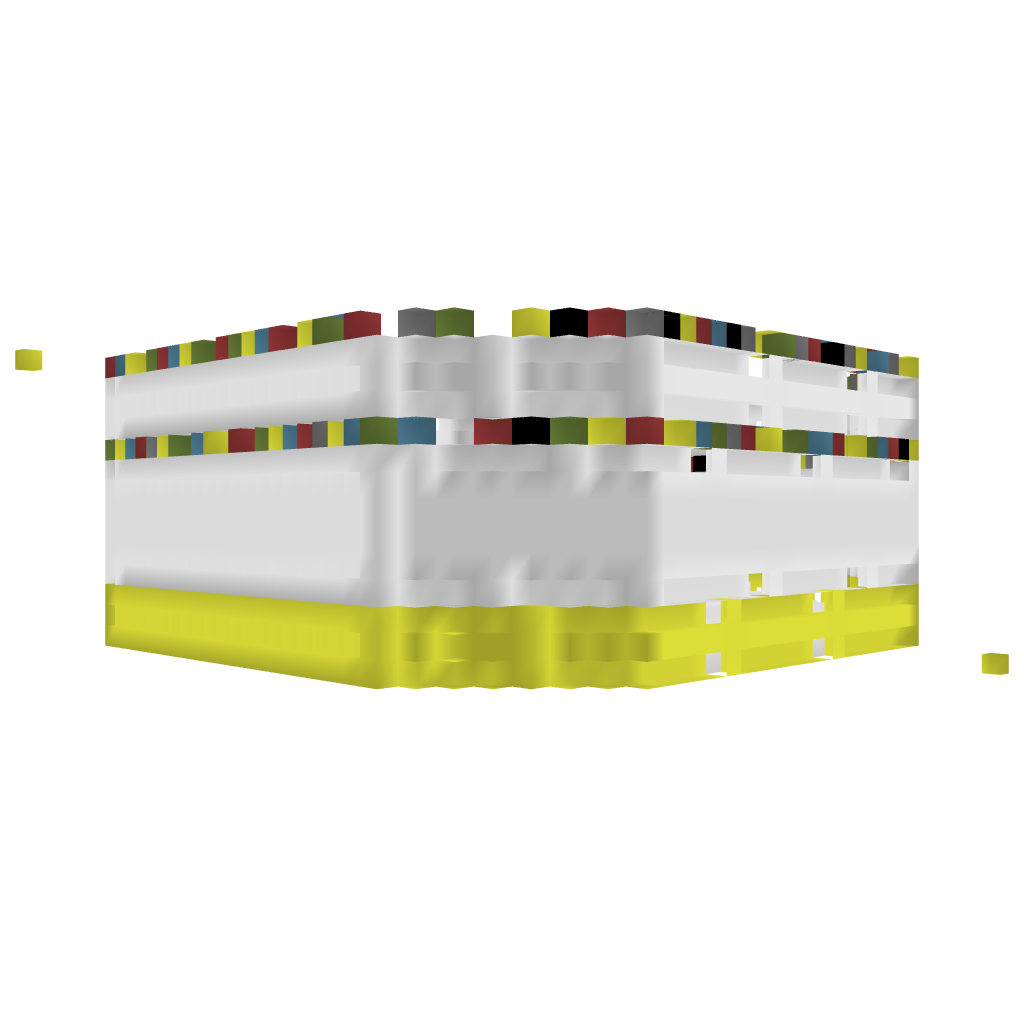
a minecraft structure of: Color Shuffle Circle bad low quality